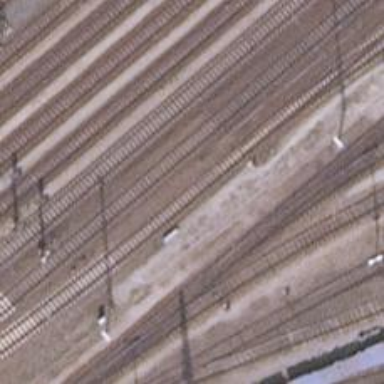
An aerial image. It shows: Railway switch.